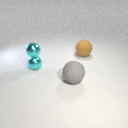
large gray rubber sphere in front of small cyan metal sphere